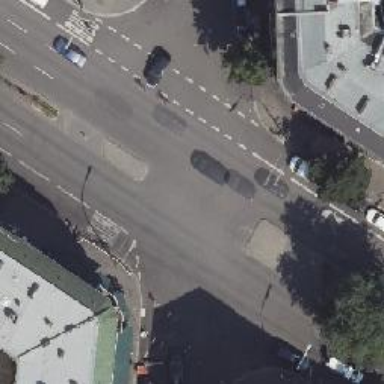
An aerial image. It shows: Junction.